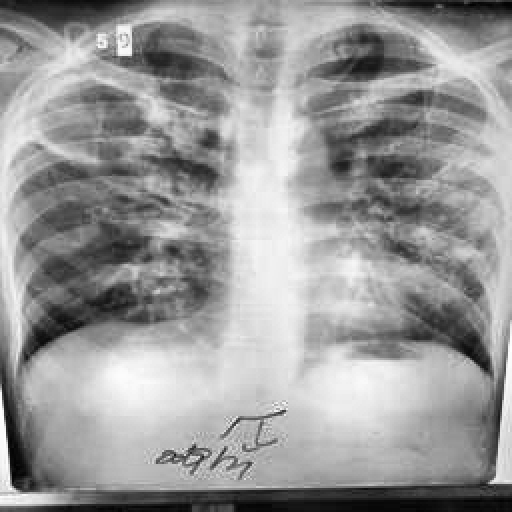
Finding: TUBERCULOSIS